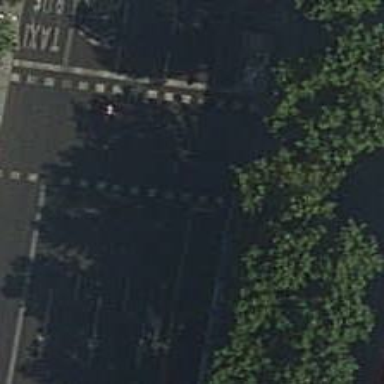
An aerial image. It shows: View of zebra crossing with traffic signals.